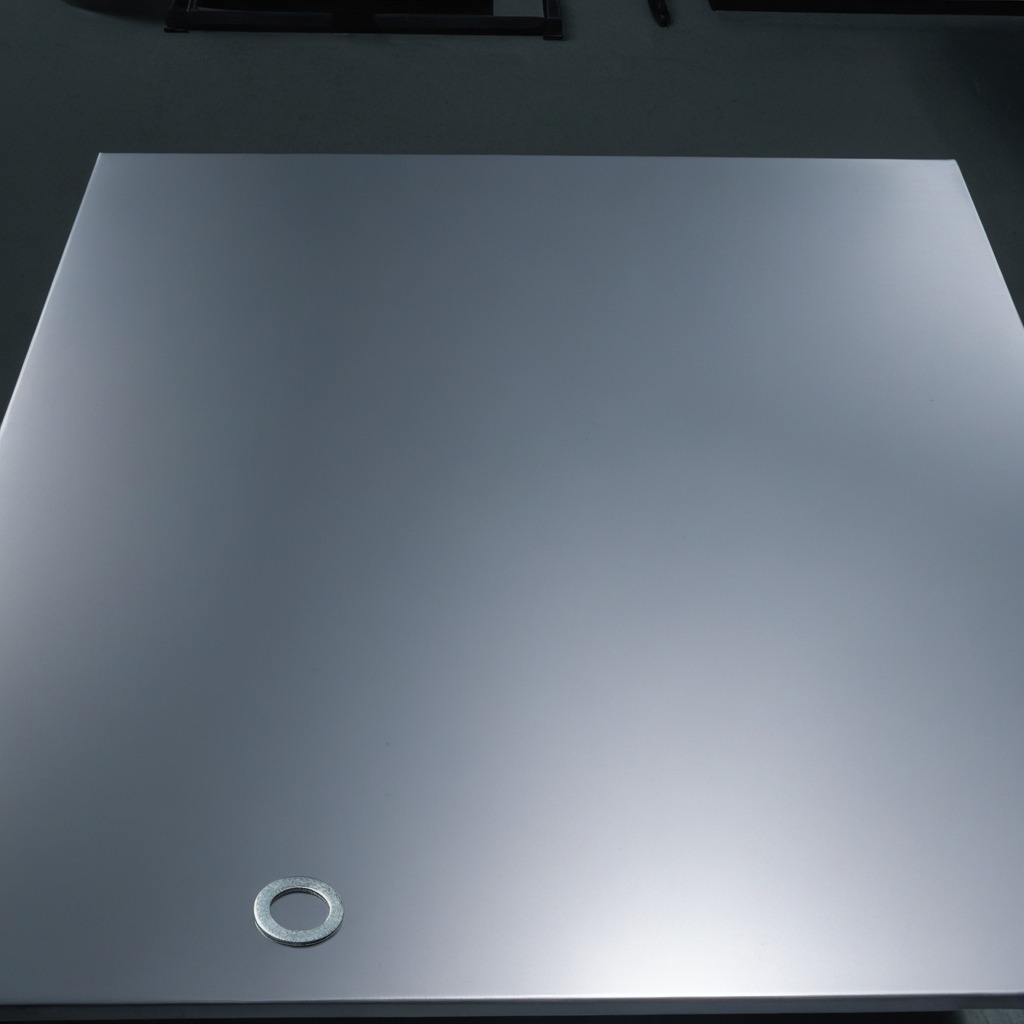
A flat metal washer is lying on the tabletop.